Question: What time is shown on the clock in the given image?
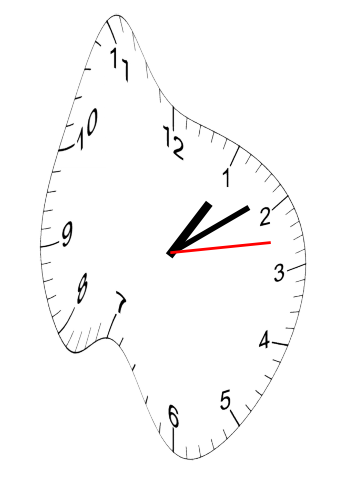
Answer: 01:09:13